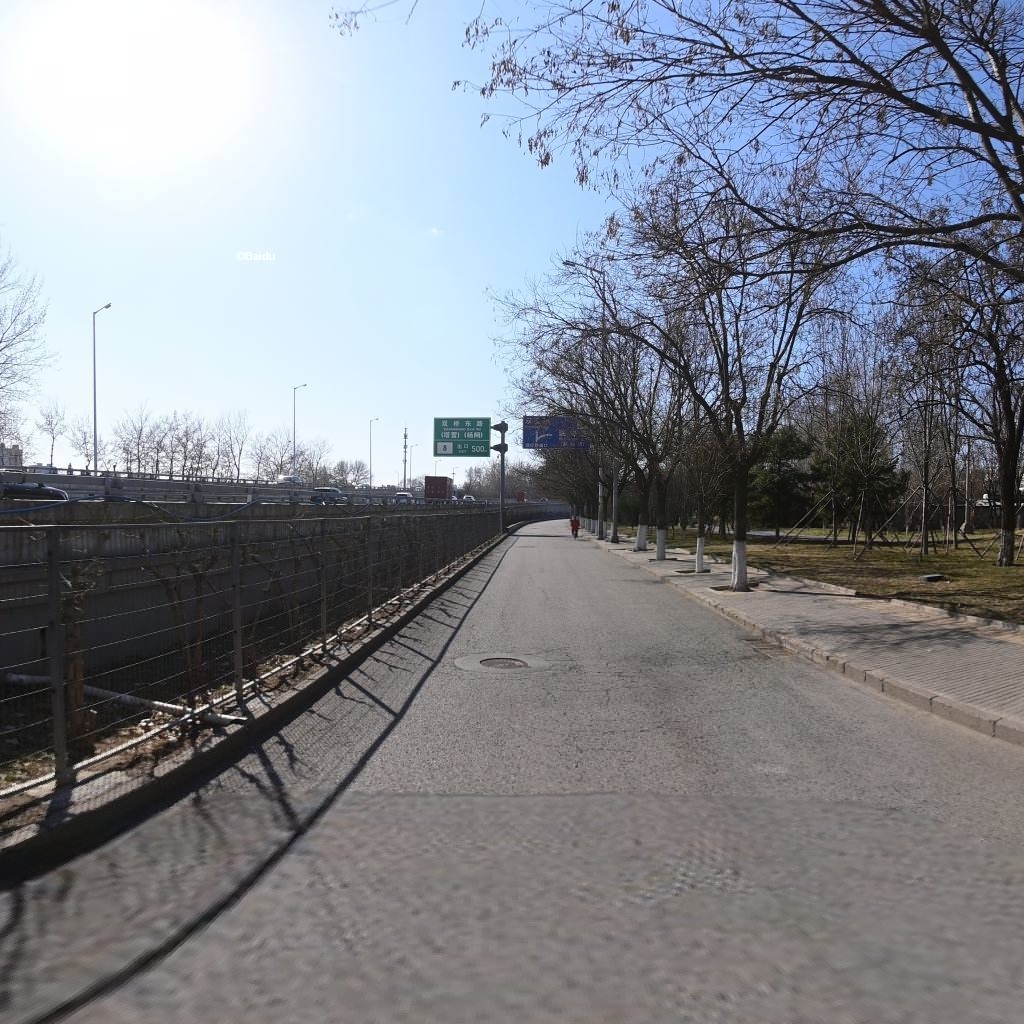
Region: Chaoyang
Road damage annotations: longitudinal crack, alligator crack, manhole cover